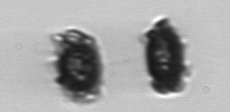
Label: Thalassiosira_TAG_external_detritus